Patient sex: M
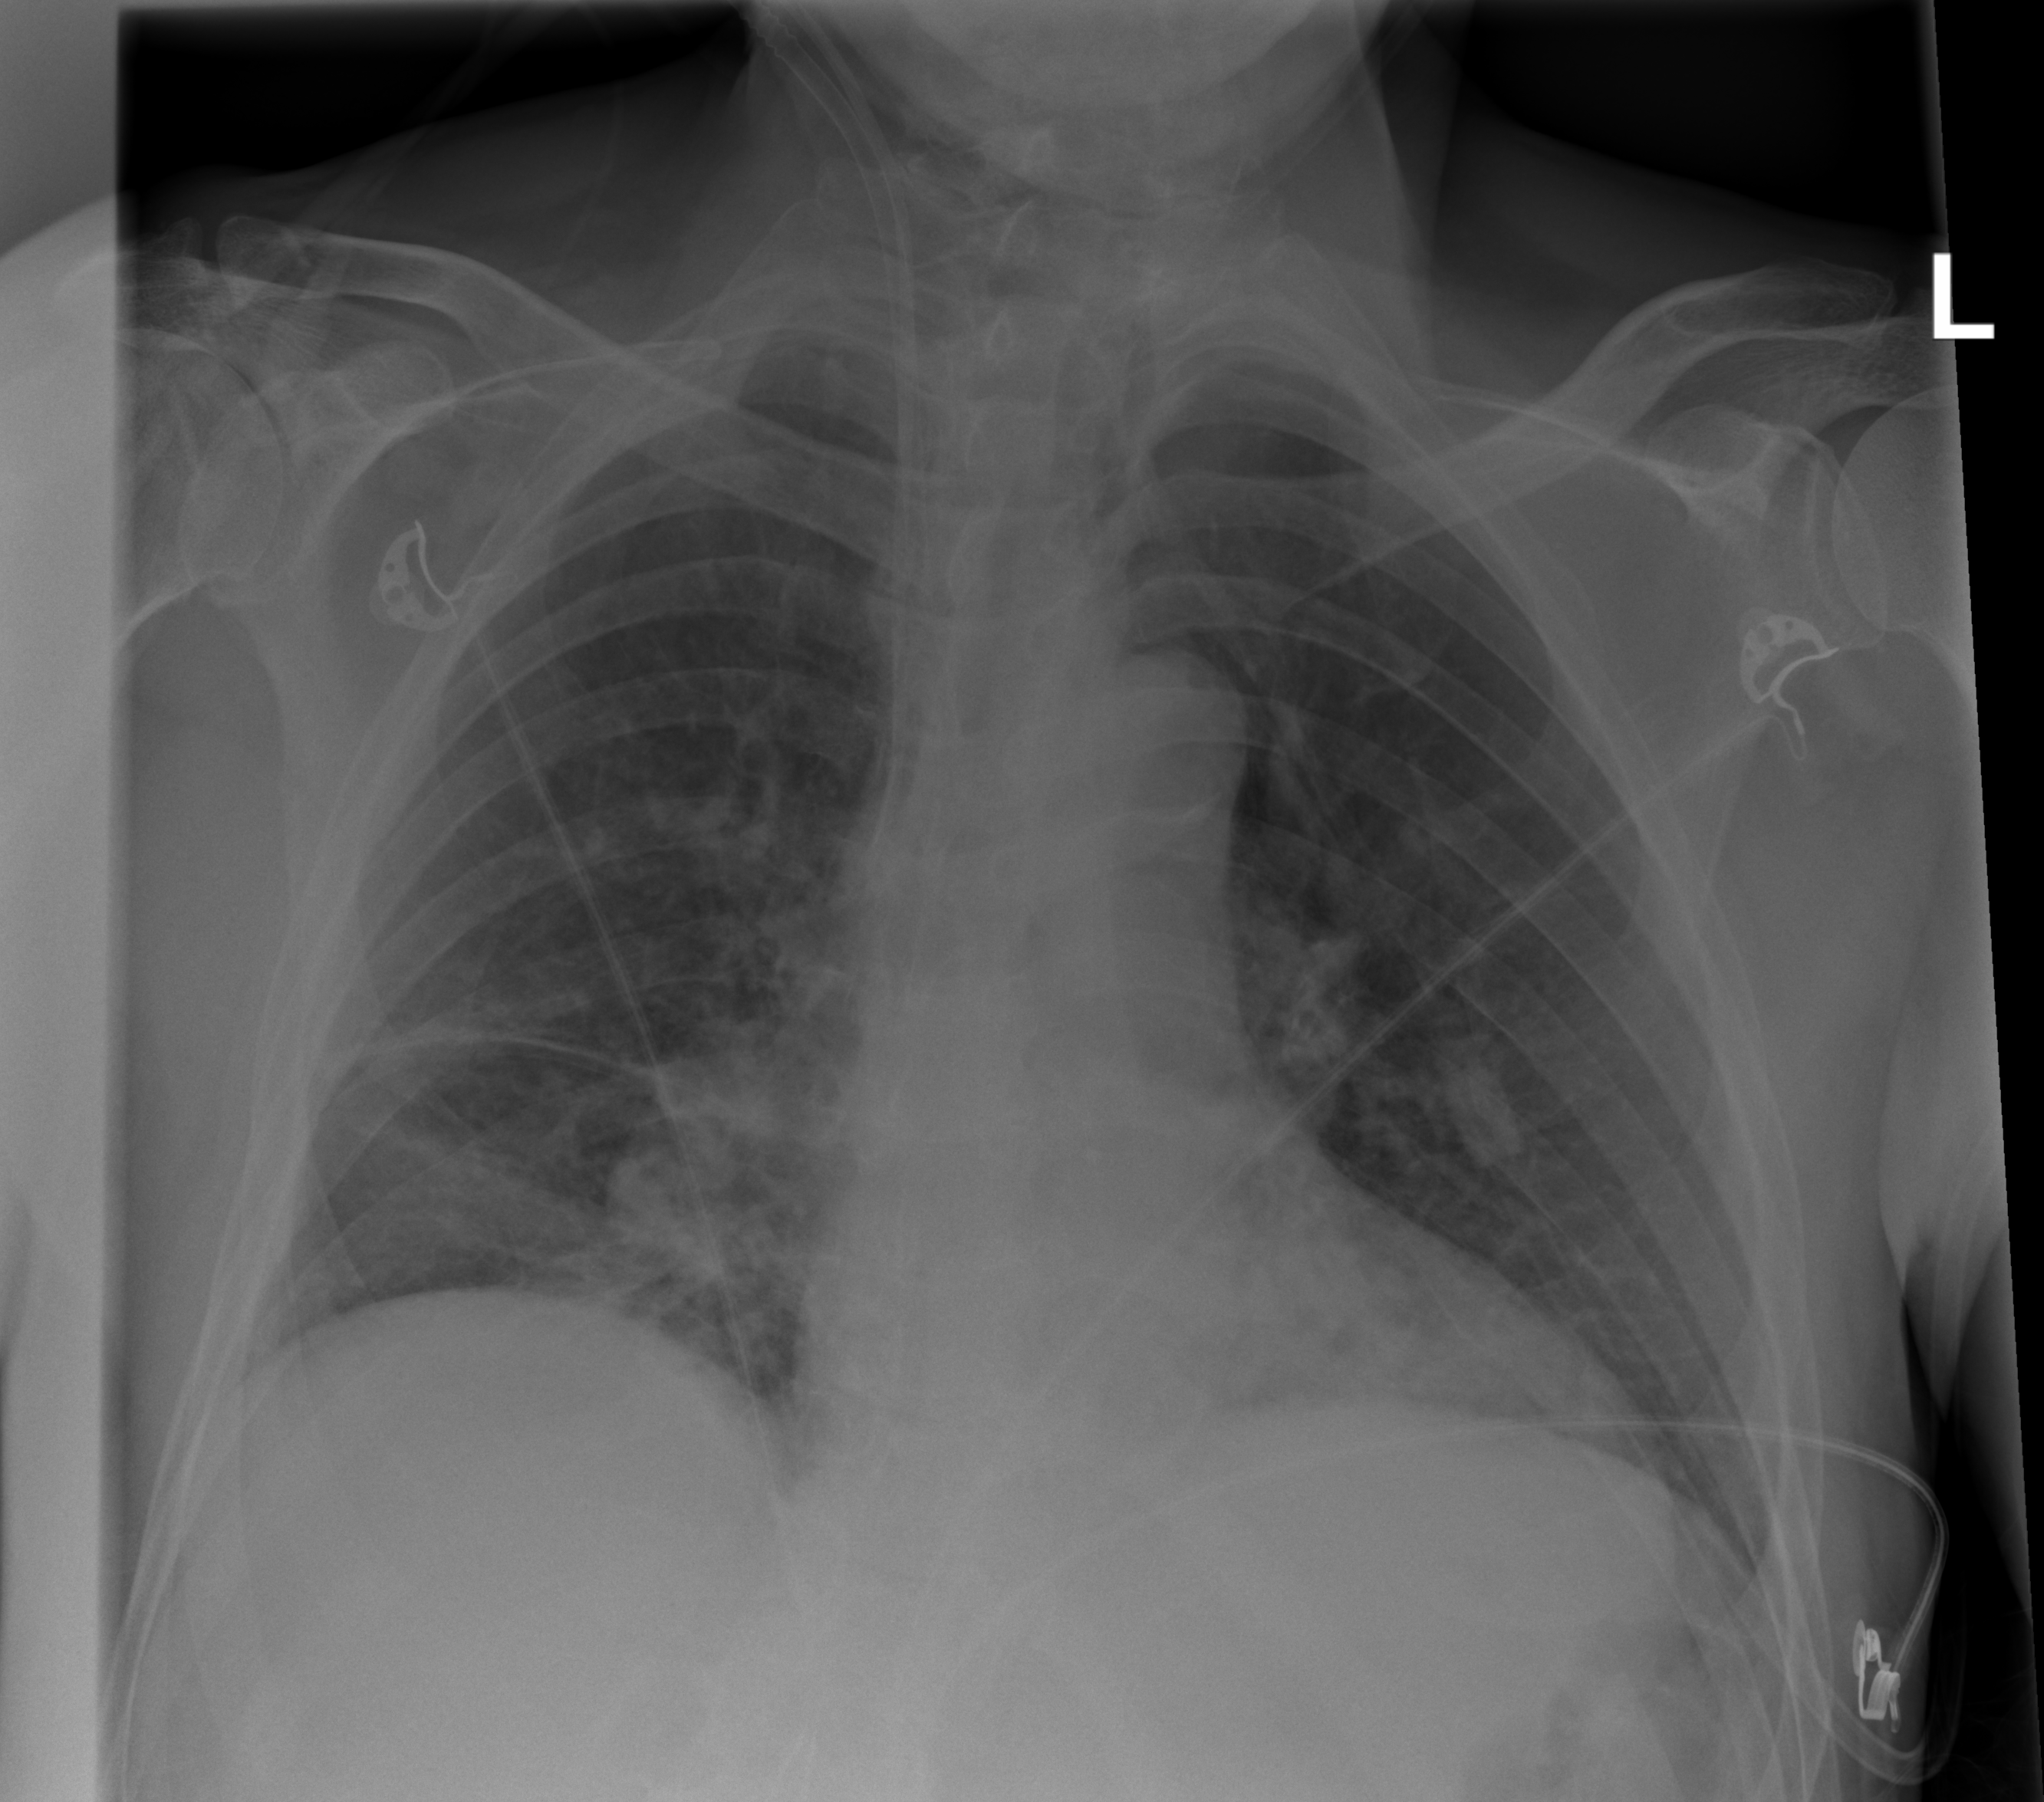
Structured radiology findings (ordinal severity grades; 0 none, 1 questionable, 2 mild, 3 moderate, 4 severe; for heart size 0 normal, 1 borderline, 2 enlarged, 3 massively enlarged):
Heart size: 0
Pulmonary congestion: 0
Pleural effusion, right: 0
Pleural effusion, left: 0
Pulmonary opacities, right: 2
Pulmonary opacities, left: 0
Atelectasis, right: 2
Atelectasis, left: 2